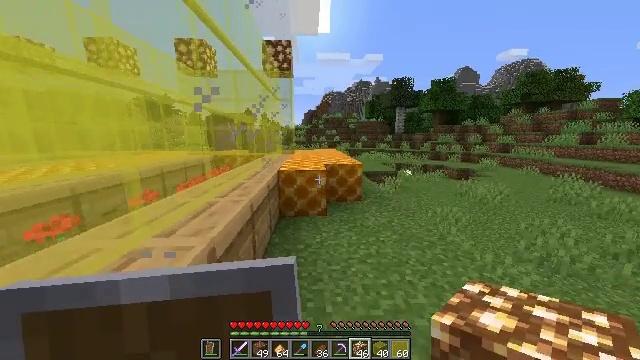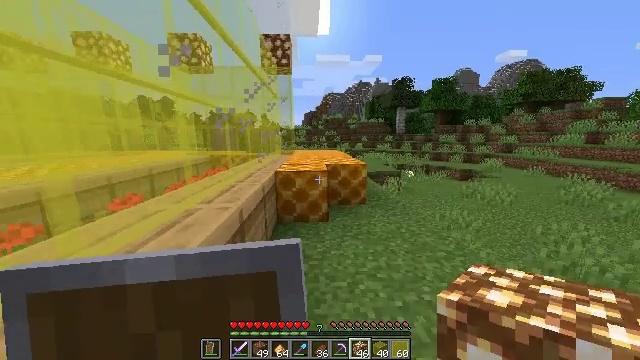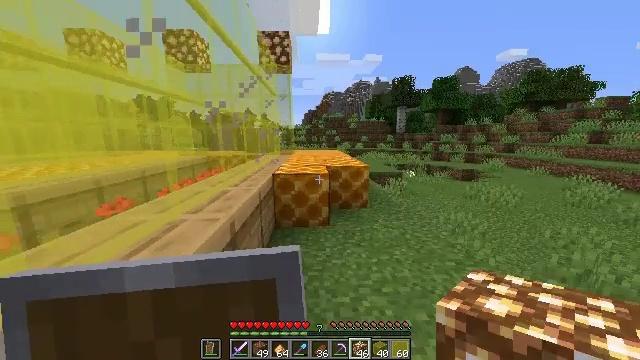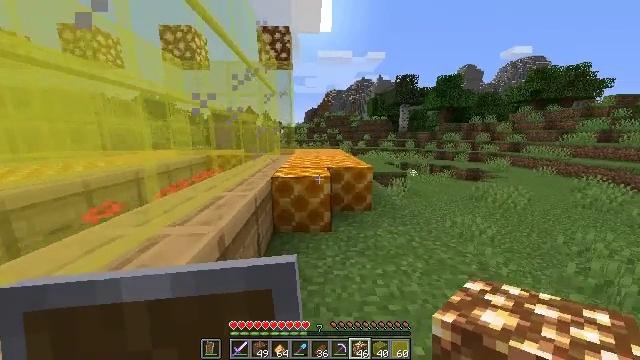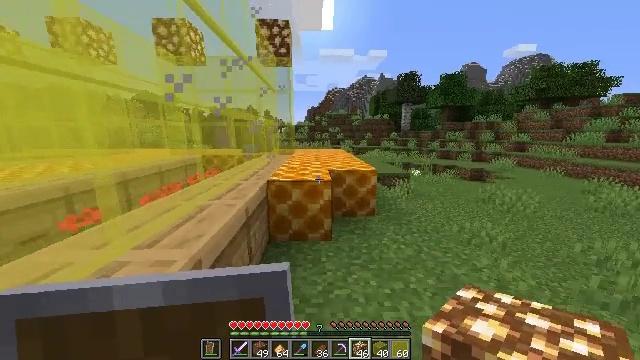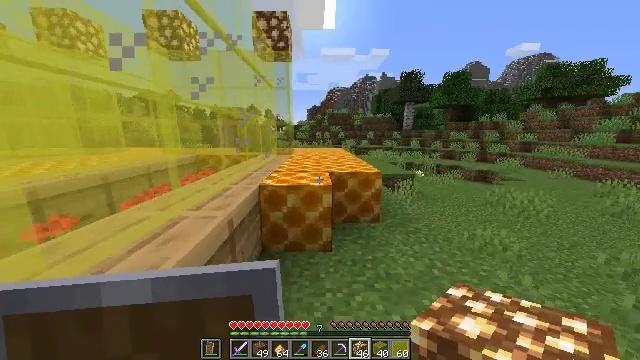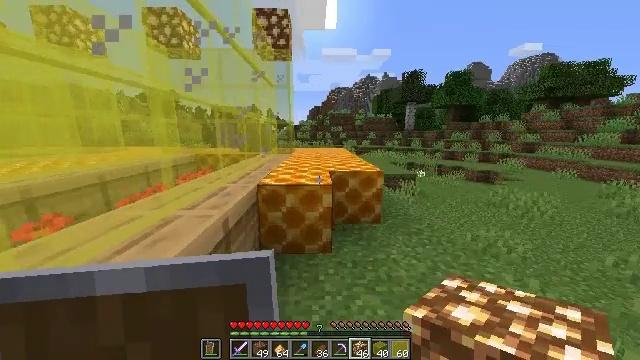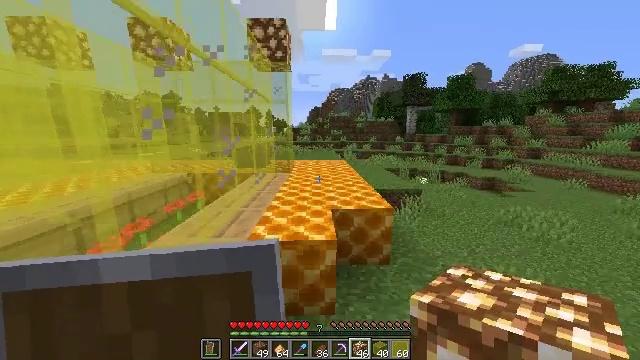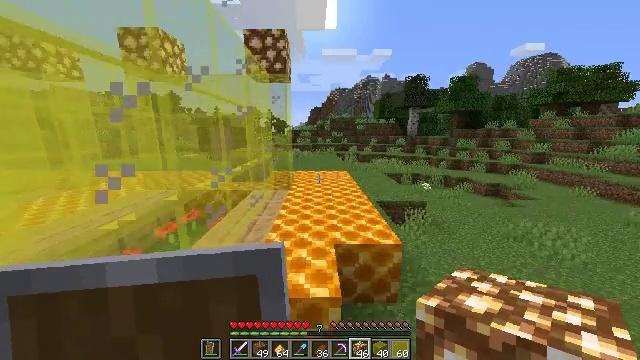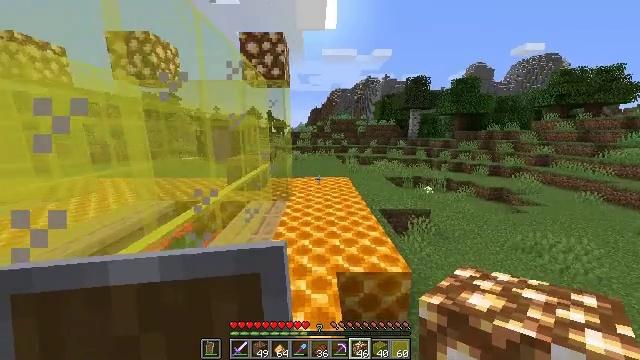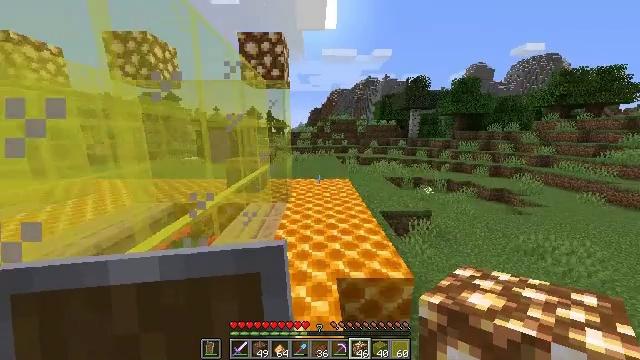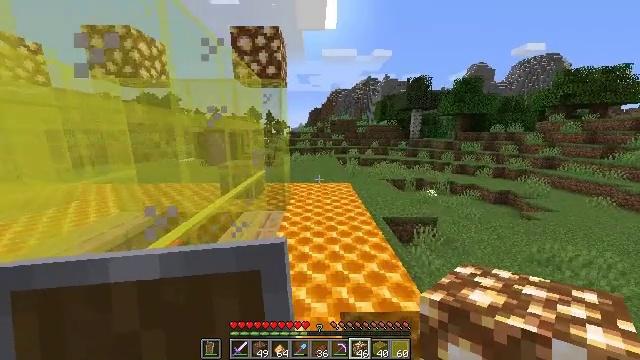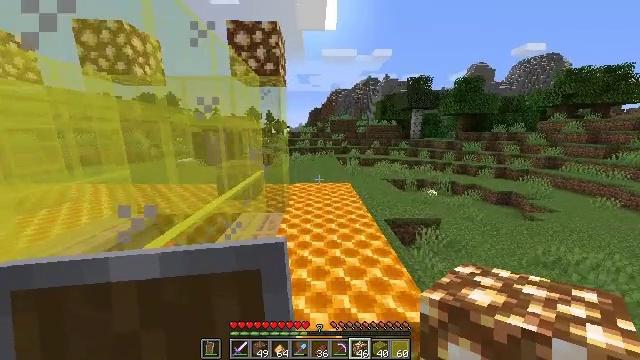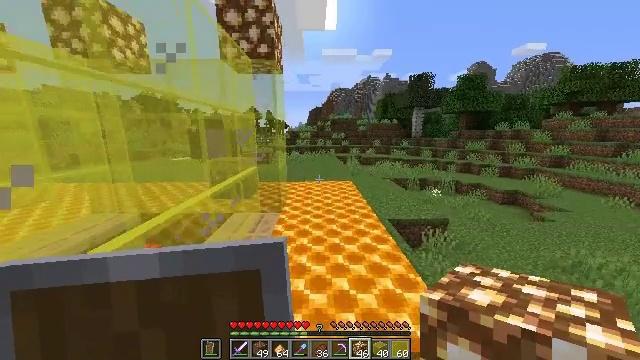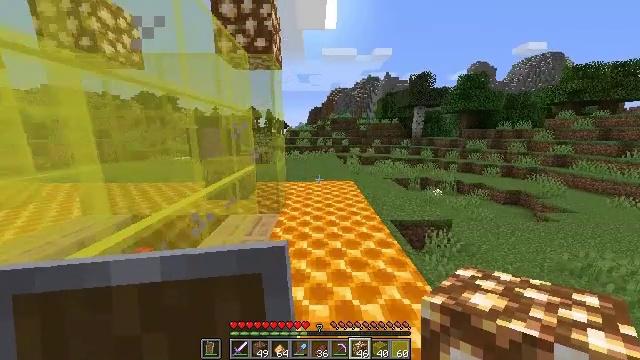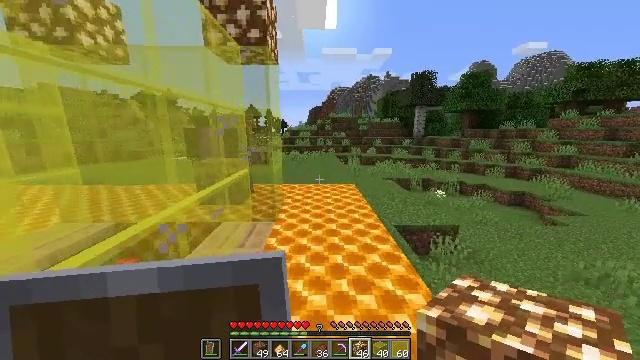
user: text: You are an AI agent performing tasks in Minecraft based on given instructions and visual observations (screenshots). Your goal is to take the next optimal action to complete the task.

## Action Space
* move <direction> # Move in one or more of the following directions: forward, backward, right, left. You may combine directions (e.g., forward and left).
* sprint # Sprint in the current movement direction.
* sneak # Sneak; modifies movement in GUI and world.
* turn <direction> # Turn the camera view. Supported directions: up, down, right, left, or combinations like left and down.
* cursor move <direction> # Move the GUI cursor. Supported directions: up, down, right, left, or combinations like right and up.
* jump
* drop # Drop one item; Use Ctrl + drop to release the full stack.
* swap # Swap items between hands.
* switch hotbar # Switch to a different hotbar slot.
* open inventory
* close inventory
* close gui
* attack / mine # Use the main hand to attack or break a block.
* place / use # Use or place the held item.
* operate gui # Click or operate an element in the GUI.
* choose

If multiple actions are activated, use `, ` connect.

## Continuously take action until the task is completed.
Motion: motion action
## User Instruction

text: Chop down the honeycomb block with a tool.
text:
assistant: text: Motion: move forward
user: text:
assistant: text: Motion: move forward
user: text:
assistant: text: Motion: move forward
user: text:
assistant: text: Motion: move forward
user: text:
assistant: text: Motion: move forward
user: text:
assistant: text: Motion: move forward, jump
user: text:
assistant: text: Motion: move forward, jump
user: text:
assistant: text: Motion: move forward, jump
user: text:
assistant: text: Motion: move forward, jump
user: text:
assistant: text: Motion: move forward, jump
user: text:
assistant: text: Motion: move forward, jump
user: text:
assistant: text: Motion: move forward, jump
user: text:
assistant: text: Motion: move forward
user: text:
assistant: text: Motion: move forward
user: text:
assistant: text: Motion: move forward
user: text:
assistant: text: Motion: move forward
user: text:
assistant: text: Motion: move forward
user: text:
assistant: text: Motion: move forward and move right, turn left and down
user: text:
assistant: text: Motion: move forward and move right, turn left and down
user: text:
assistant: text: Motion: move forward and move right, turn left and down
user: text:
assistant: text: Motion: move forward and move right, turn left
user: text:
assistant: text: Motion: move forward and move right, turn left
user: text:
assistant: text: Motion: move forward and move right, turn left
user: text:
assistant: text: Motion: move forward and move right, turn left
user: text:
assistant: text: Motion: move forward and move right, turn left
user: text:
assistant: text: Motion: move forward and move right, turn left
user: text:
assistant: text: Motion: move forward and move right, turn left
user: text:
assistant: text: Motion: move forward and move right, turn left
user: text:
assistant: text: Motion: move forward and move right, turn left
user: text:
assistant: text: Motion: move forward and move right, turn left